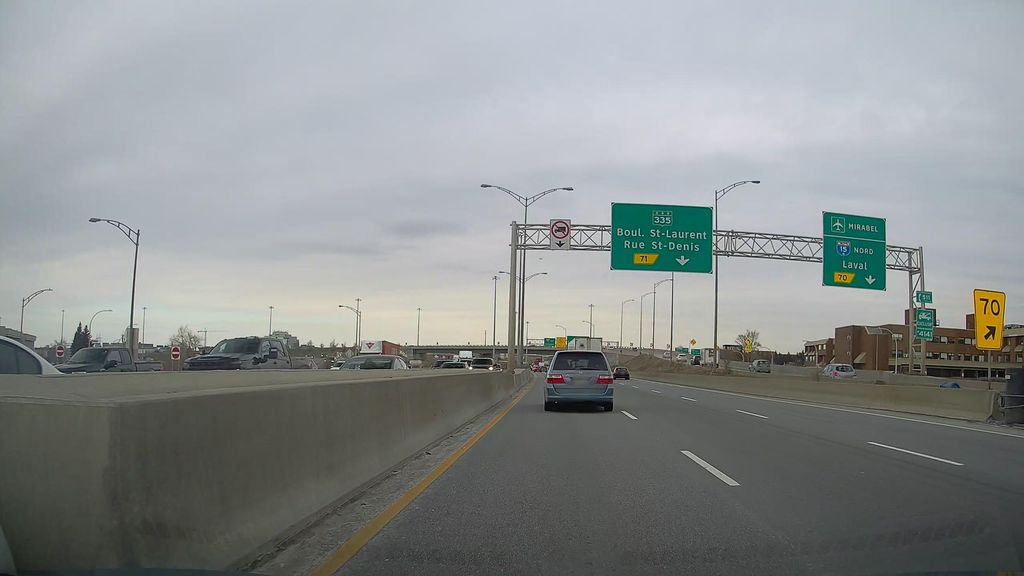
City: montreal